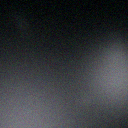
Screen state: off